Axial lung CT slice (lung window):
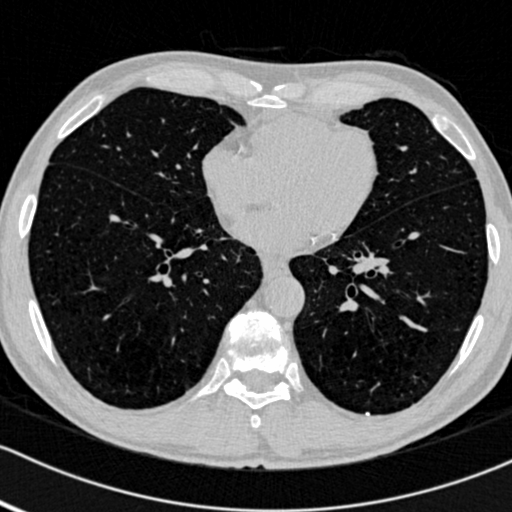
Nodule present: no